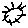
Label: sun